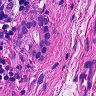
Metastatic tissue present: yes